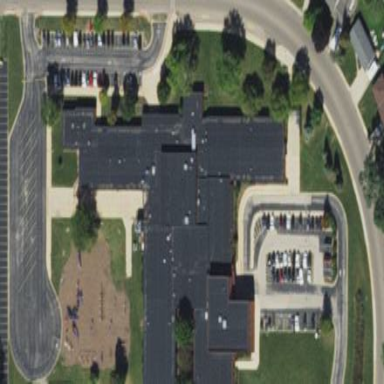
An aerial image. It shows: School used for education purposes.